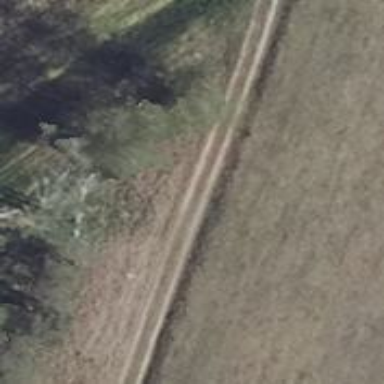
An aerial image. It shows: Grassy track road with grade 4 track type.